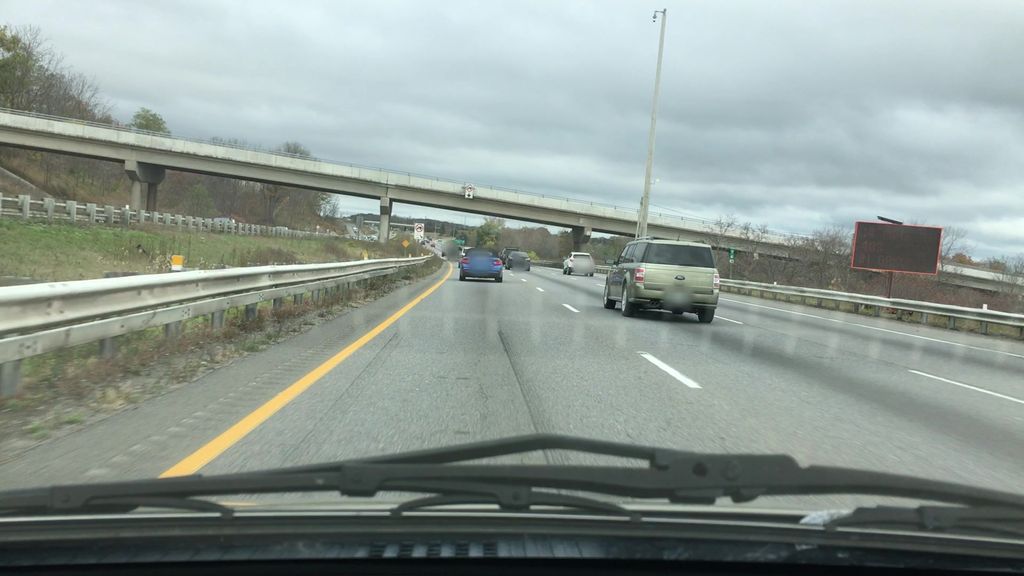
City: hamilton